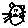
Label: cat